Question:
I know basic commands in order to identify objects in a picture like:
'''
level = graythresh(bw);
bw = im2bw(bw,level);
cc = bwconncomp(bw, 4);
cc.NumObjects;
graindata = regionprops(cc, 'basic');
perimeter = regionprops(cc, 'perimeter');
'''
Those codes above is the code I am using.
In the picture attached, I can get the number to be 4. So the code identify that there is in total 4 objects.
However, this picture actually contains two objects. If we replicate this picture and move the replicate to the up, down, left and right, we can see that there is only two objects. But they are "separated" by the boundary.
It is not doable to change the way of making the image so the only way I can think of is to use some function or codes in matlab.
I will really appreciate it if someone can provide some matlab function to solve this problem.
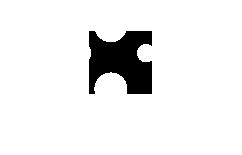
Answer: All you need to do is loop over the border rows and columns and merge any regions that line up on opposite sides. The following code will produce an image with the regions labelled by number in the way you want.
'''
cc=bwconncomp(bw);
[rows,cols] = size(reg);
% matrix of region labels
regions = uint8(zeros(rows,cols));
% label each pixel with an integer for its region number
for i = 1:length(cc.PixelIdxList)
region(cc.PixelIdxList{i}) = i;
end
% loop over rows, merge the regions if pixels line up
for i = 1:rows
left = region(i,1);
right = region(i,end);
if (left>0) && (right>0) && (left~=right)
region(region==right) = left;
end
end
% loop over columns, merge the regions if pixels line up
for j = 1:cols
top = region(1,j);
bottom = region(end,j);
if (top>0) && (bottom>0) && (top~=bottom)
region(region==bottom) = top;
end
end
'''